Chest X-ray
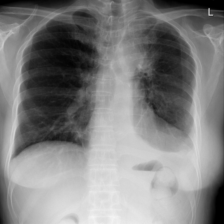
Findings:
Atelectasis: negative
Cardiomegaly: negative
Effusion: positive
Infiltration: negative
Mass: positive
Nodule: negative
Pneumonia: negative
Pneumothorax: negative
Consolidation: negative
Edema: negative
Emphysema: negative
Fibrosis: negative
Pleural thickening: negative
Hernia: negative